Interaction volume radius: 10 \u00c5
Interaction volume height: 10 \u00c5
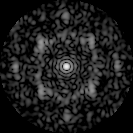
Disorder parameter: 0.5725